Interaction volume radius: 10 \u00c5
Interaction volume height: 20 \u00c5
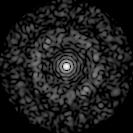
Disorder parameter: 0.8185